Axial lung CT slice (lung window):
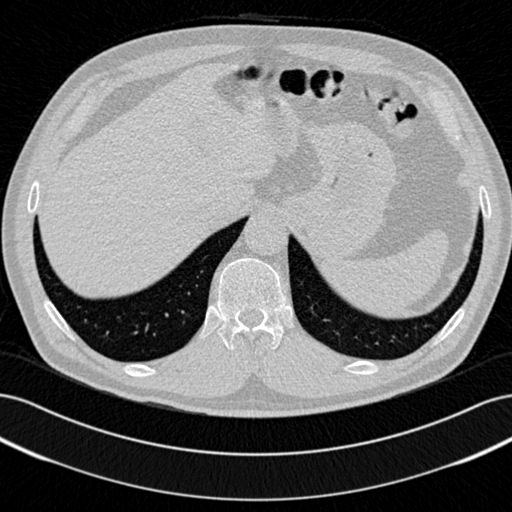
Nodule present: no